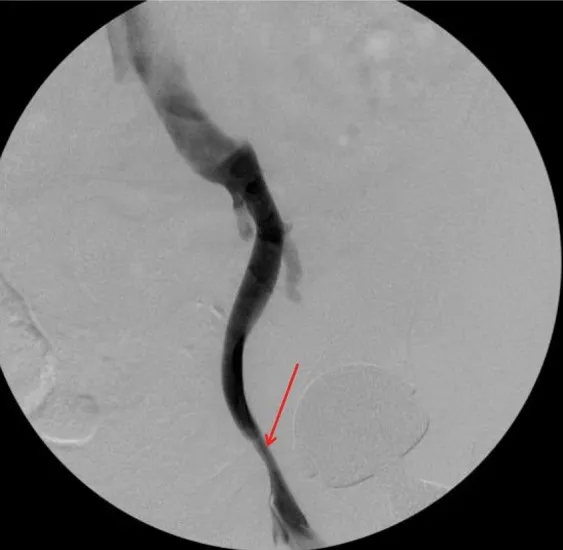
Venogram of external iliac vein performed intraoperatively by vascular surgery team showed ~70% compression in area of pseudotumor (arrow).
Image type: radiology (ct)